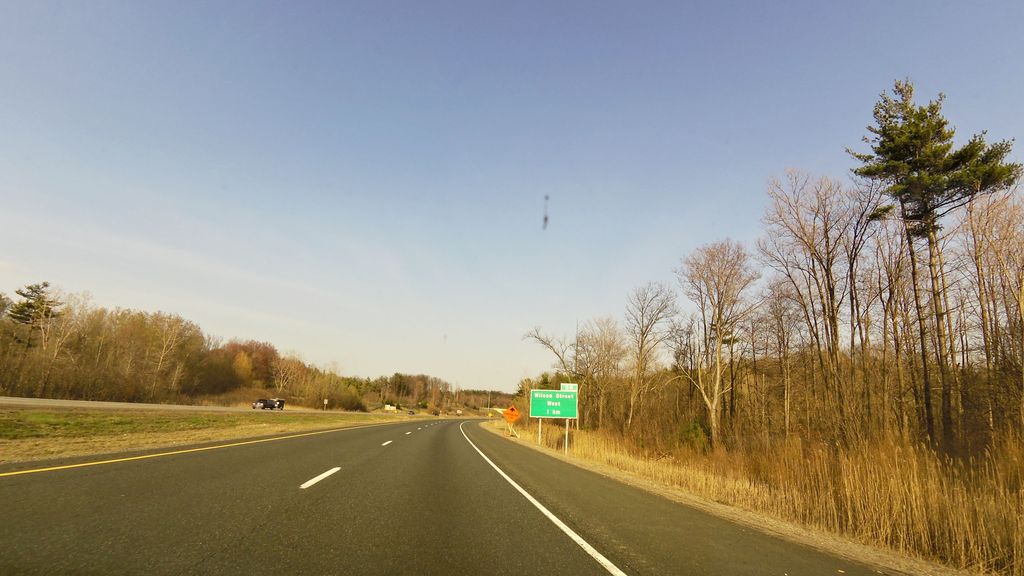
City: hamilton